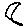
Label: moon